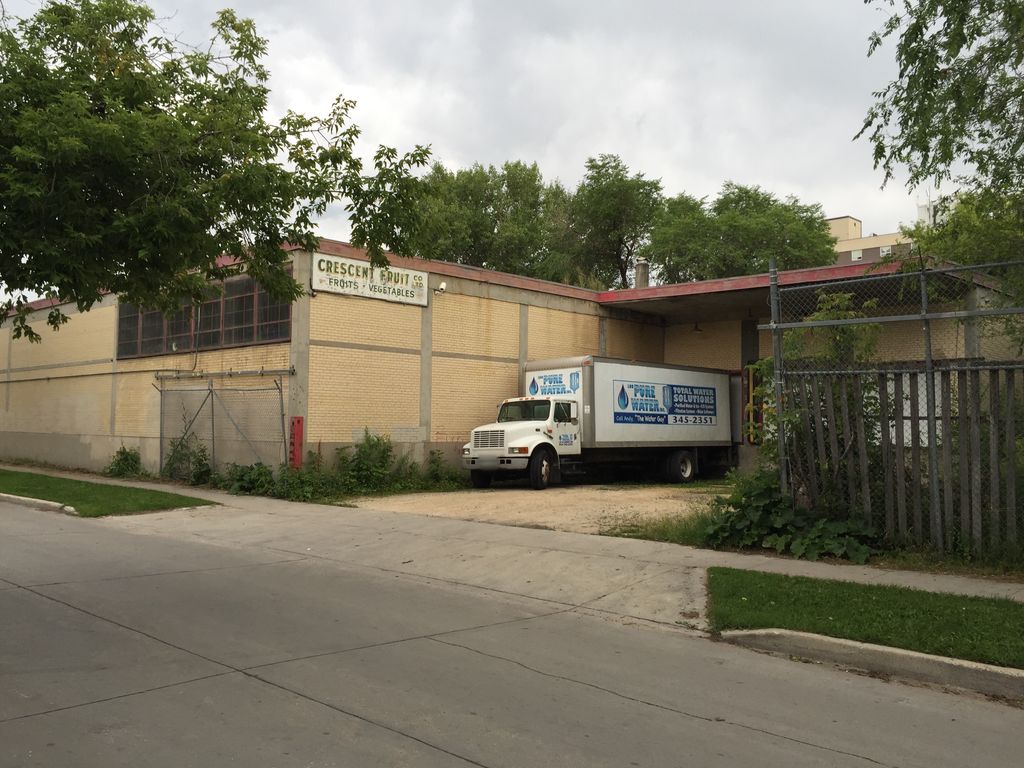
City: winnipeg